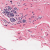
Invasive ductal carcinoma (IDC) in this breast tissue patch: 0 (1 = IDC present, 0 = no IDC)